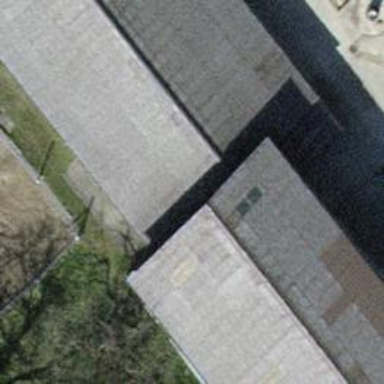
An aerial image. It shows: Gabled roof on farm auxiliary building.